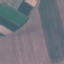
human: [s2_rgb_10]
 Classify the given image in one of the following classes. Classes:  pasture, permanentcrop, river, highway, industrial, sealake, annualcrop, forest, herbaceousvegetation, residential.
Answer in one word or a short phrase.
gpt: AnnualCrop